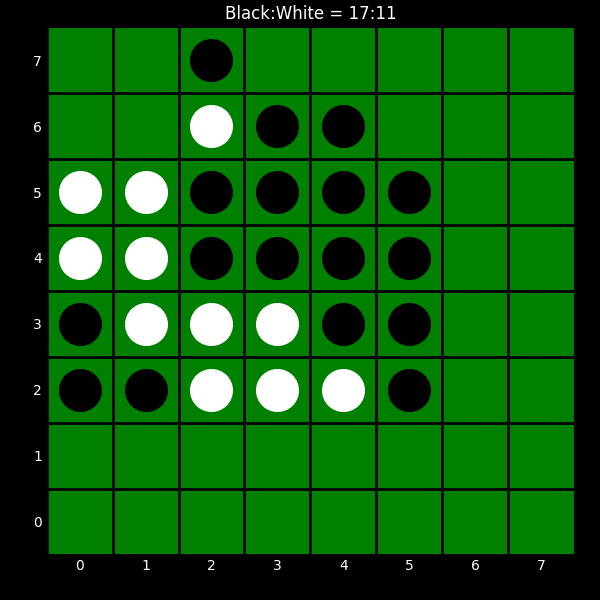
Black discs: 17
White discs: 11